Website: home-depot
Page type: billing-address
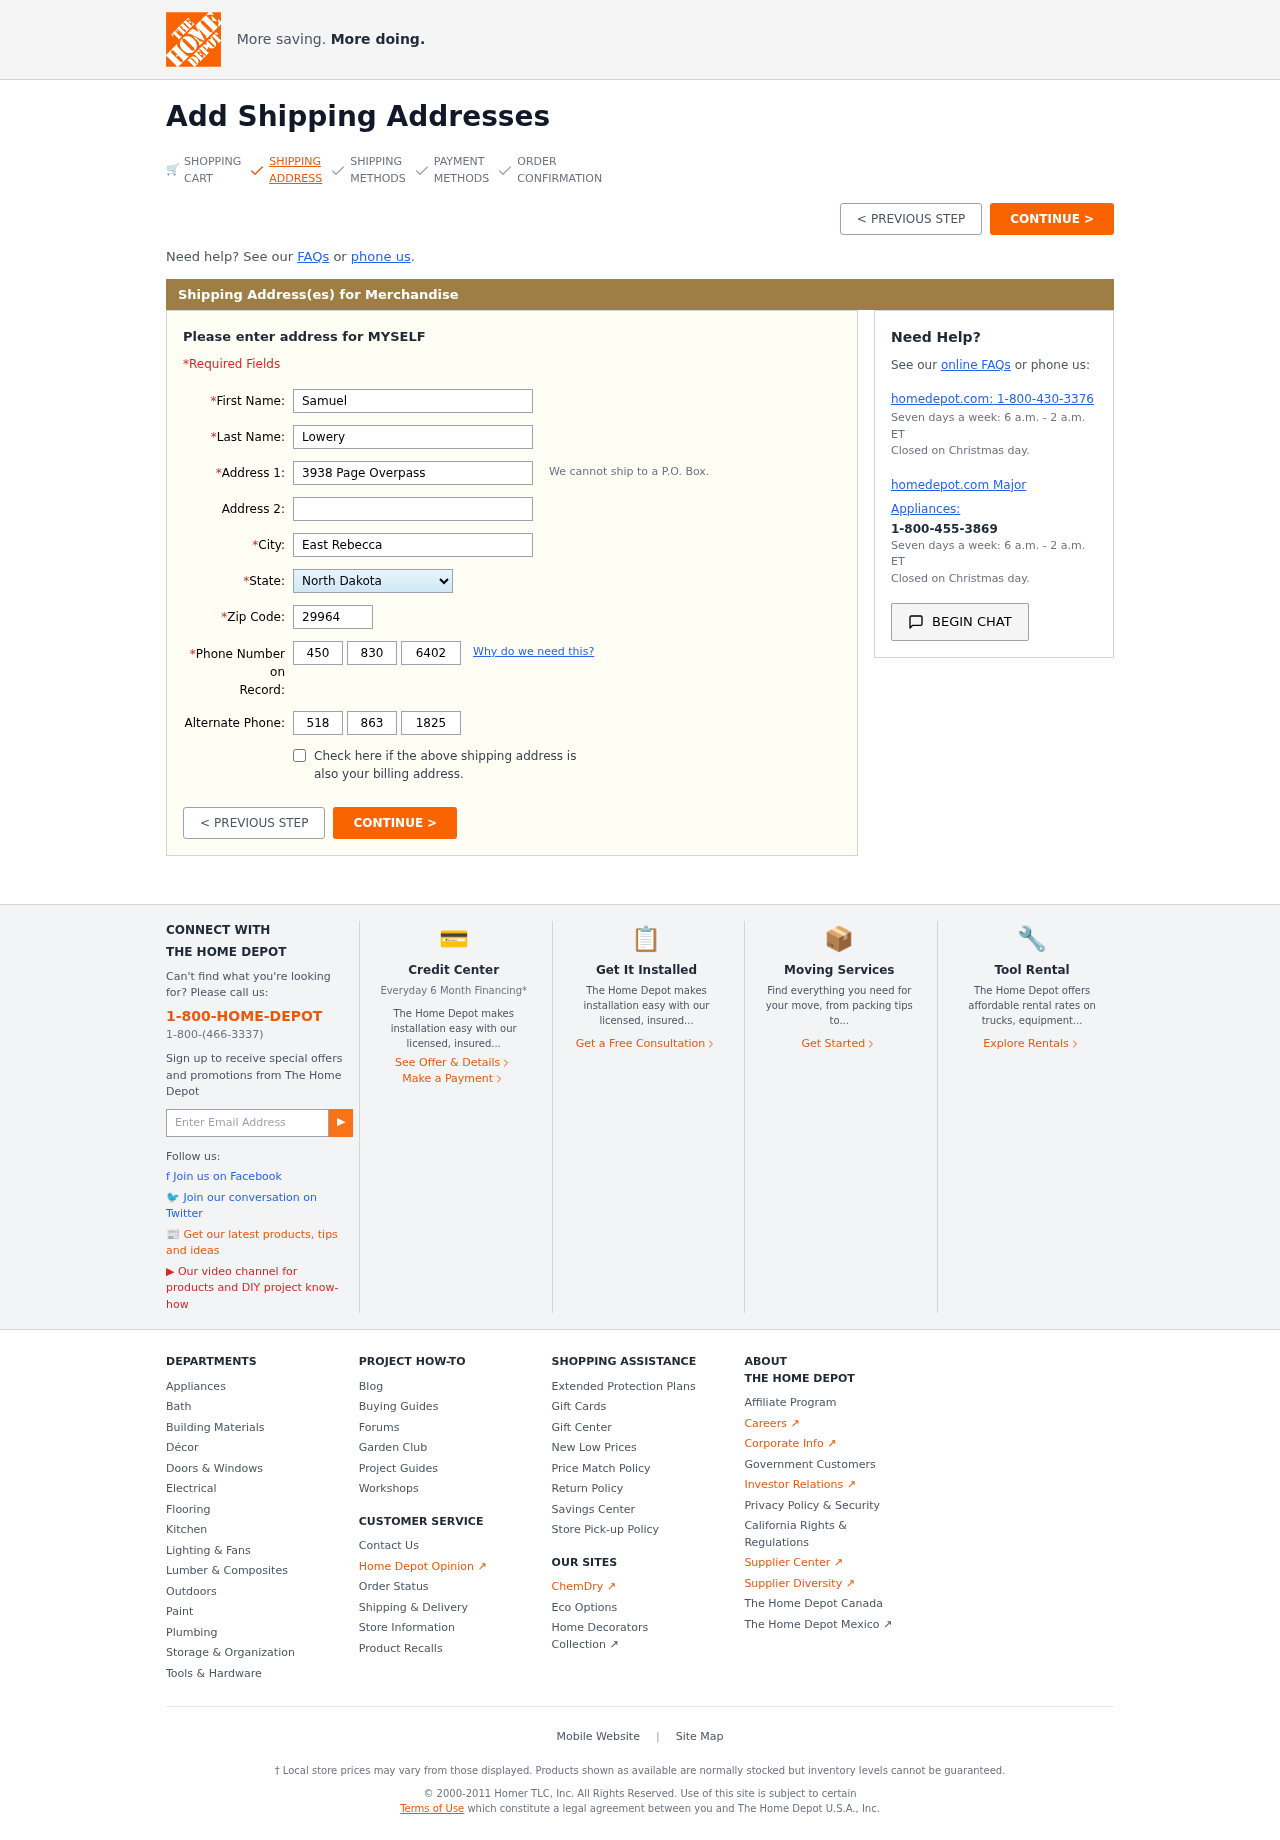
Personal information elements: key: PII_STATE
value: North Dakota
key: PII_FIRSTNAME
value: Samuel
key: PII_LASTNAME
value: Lowery
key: PII_STREET
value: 3938 Page Overpass
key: PII_CITY
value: East Rebecca
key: PII_POSTCODE
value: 29964
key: PII_PHONE_AREA
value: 450
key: PII_PHONE_PREFIX
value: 830
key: PII_PHONE_LINE
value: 6402
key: PII_PHONE_ALT_AREA
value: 518
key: PII_PHONE_ALT_PREFIX
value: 863
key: PII_PHONE_ALT_LINE
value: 1825